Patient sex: M
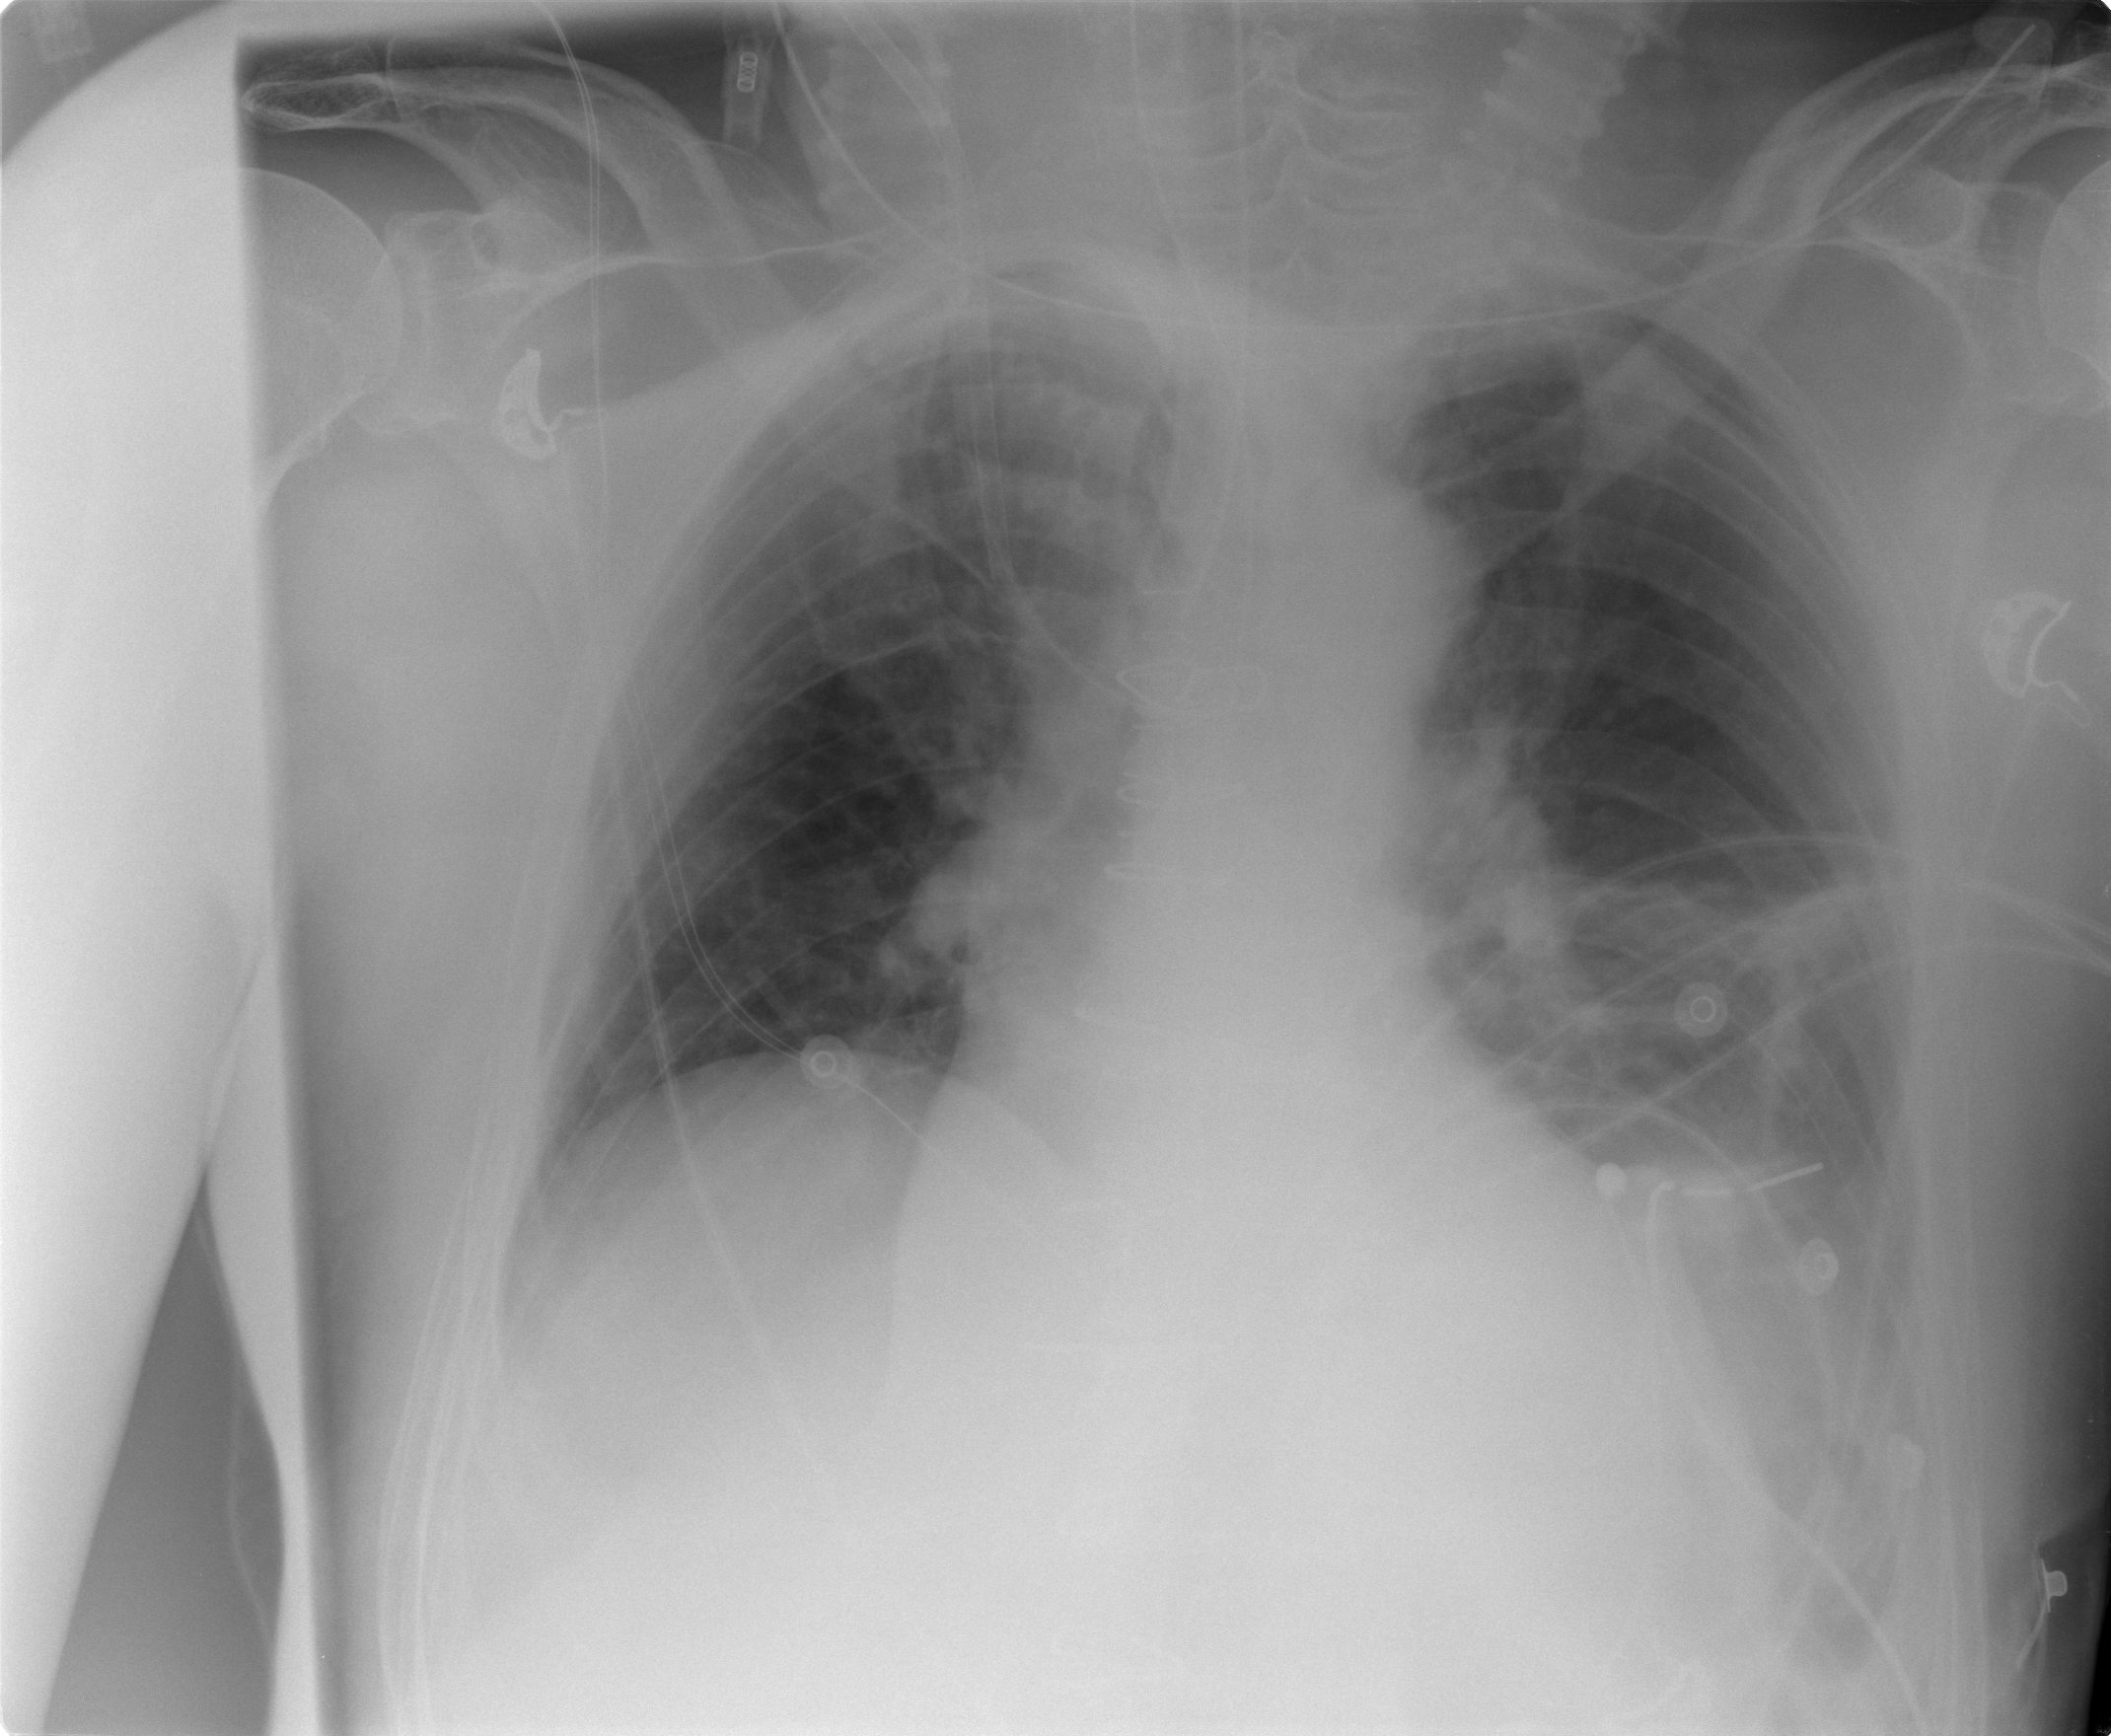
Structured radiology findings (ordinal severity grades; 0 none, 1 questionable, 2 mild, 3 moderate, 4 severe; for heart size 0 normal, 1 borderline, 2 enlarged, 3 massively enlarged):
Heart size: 0
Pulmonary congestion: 0
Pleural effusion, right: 0
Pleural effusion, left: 1
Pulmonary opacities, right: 0
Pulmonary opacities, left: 0
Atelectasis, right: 0
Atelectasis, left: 1